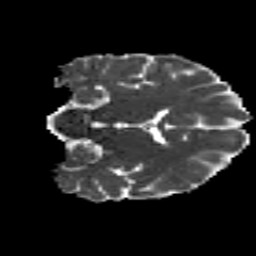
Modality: MD
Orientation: coronal
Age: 24
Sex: female
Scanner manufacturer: siemens
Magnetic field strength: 3 T
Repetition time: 8.8 s
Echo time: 0.085 s